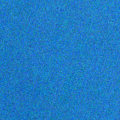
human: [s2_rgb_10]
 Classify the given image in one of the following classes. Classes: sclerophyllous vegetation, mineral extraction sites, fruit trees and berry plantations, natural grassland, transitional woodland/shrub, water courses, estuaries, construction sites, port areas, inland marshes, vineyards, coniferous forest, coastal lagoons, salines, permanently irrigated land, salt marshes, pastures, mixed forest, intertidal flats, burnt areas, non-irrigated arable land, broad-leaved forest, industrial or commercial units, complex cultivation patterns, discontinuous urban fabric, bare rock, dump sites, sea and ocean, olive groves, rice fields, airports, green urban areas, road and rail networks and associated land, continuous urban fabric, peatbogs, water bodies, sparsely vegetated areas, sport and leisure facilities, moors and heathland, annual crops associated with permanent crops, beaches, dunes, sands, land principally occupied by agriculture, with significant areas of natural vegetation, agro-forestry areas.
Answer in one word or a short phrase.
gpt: sea and ocean